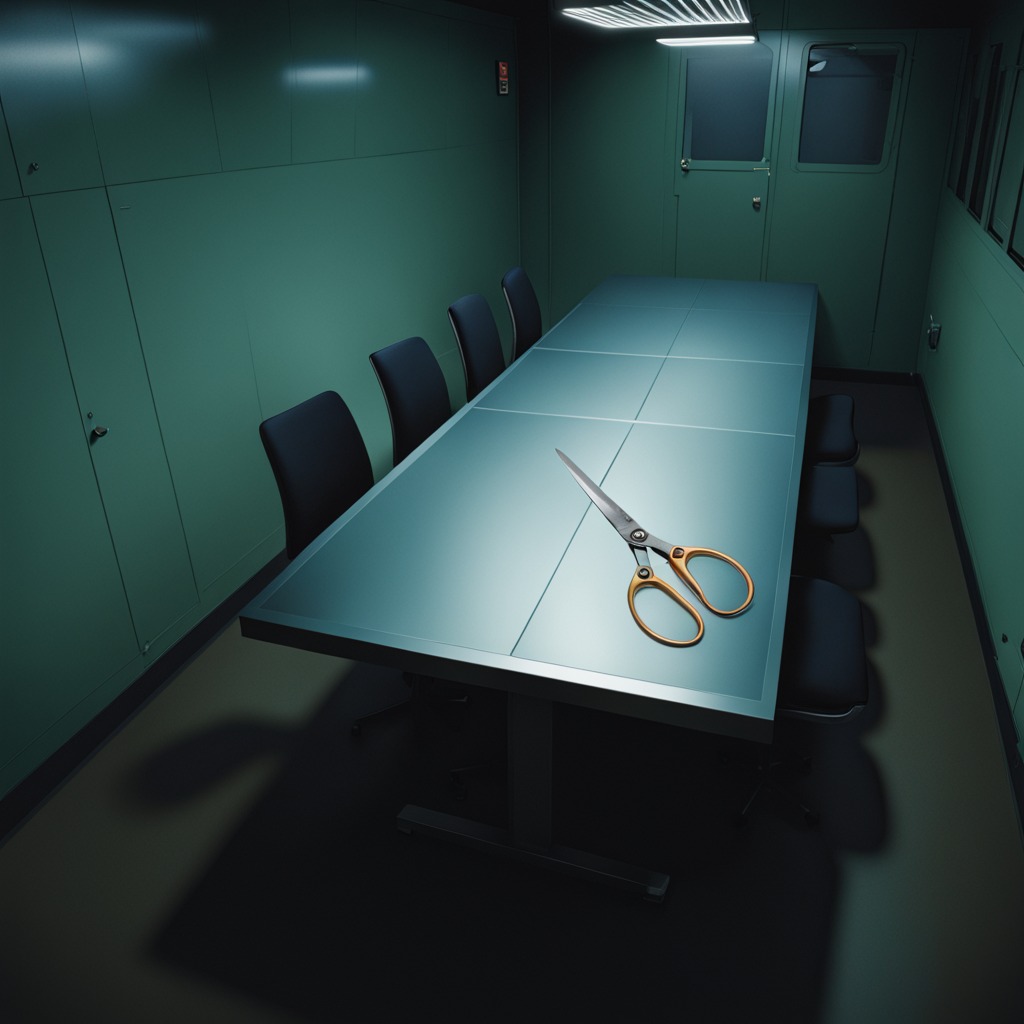
A scissor lies on the table in a railway signal maintenance room.